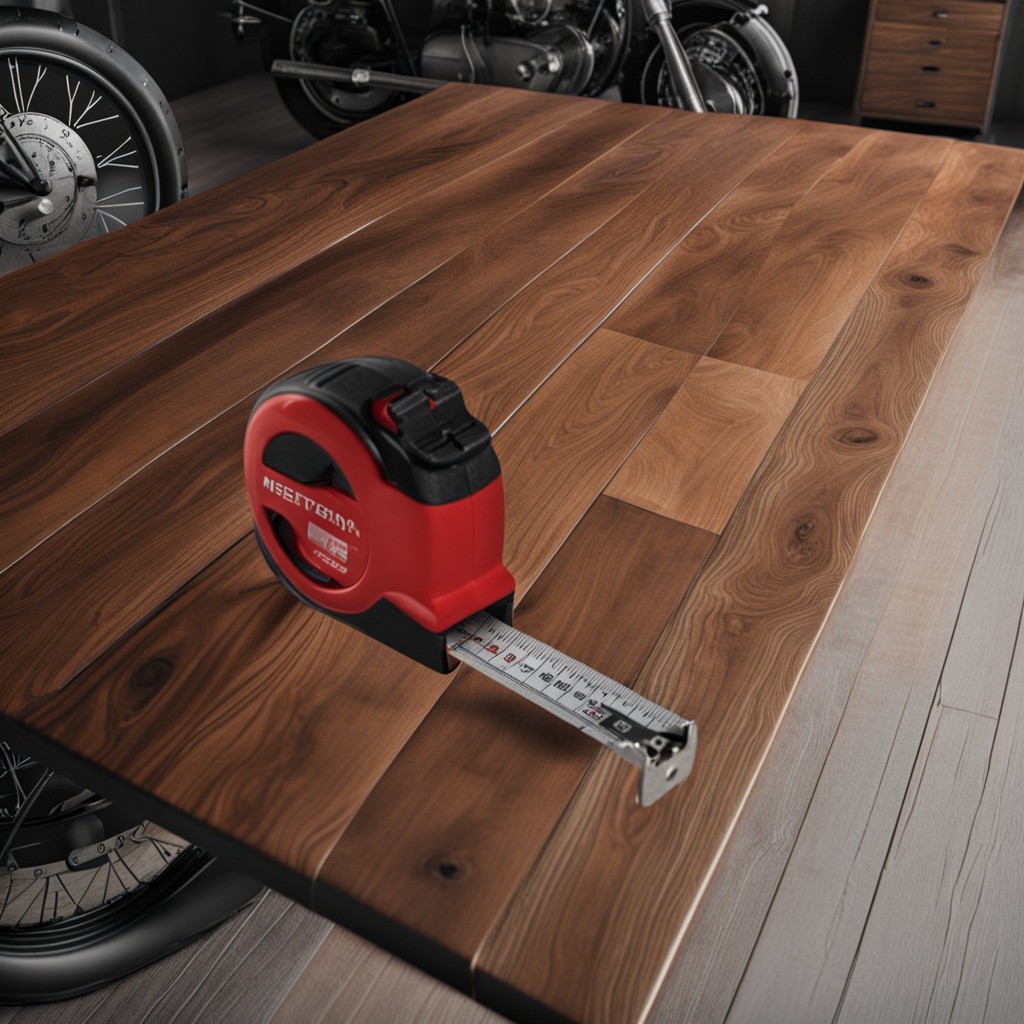
A measuring tape lies on an oil-spilled wooden table in a vintage motorcycle garage.